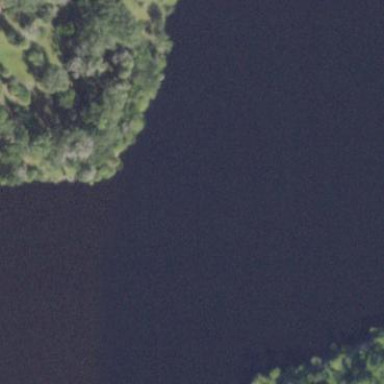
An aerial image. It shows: Lake with natural water.